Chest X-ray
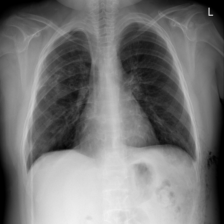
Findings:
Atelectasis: negative
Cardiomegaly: negative
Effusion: negative
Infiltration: negative
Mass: negative
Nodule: negative
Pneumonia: negative
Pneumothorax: negative
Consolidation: negative
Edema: negative
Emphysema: negative
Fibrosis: negative
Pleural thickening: negative
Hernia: negative